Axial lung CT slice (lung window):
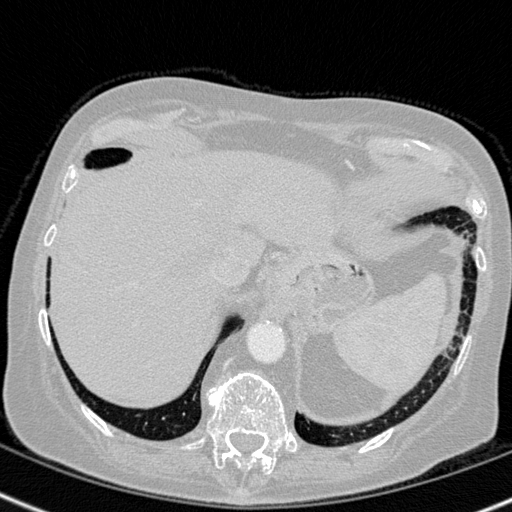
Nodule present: no